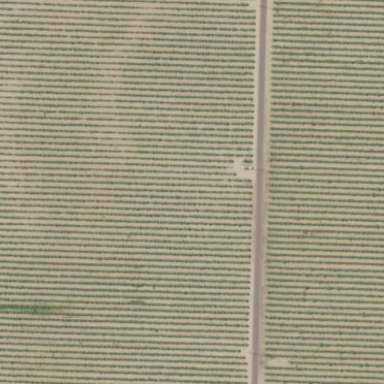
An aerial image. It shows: Vineyard.